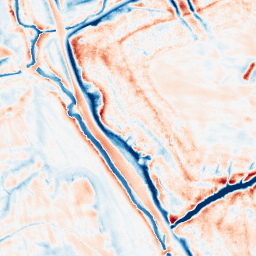
Category: edge_preserving
Decomposition family: bilateral
Decomposition parameters: d: 21
sigma_color: 150
sigma_space: 25
Upsampling method: quartic
Upsampling parameters: scale: 8
Upsampling scale: 8